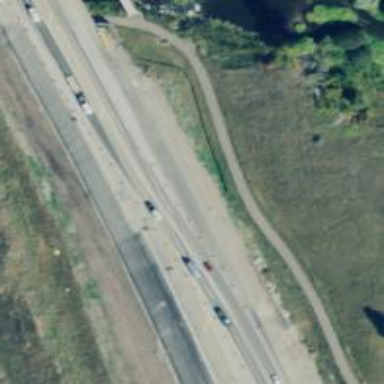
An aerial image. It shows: This image shows trunk highway that functions as expressway.